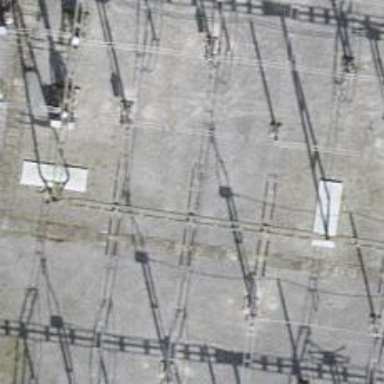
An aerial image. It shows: Insulator used in power systems.